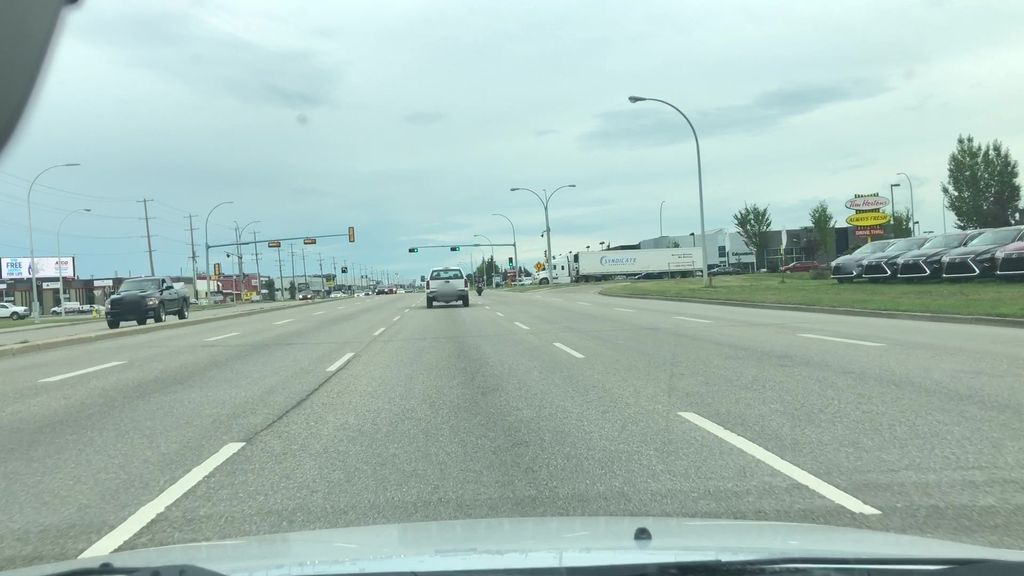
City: edmonton